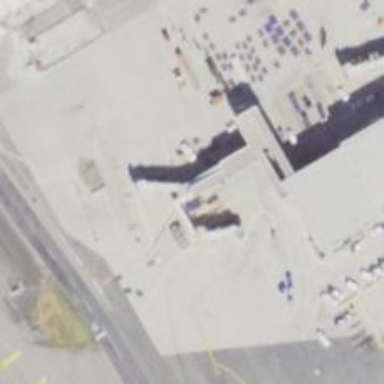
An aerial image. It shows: Airport gate.